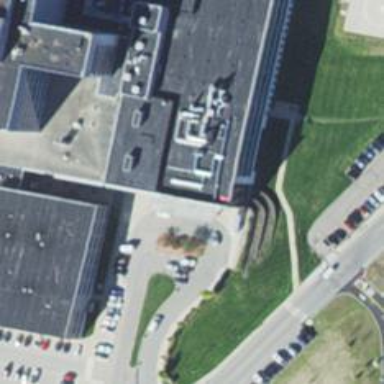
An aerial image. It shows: Entrance designated for emergency ward.